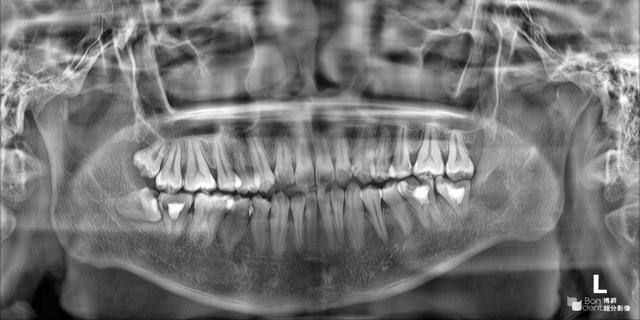
adult